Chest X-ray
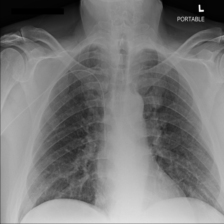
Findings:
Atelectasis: negative
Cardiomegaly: negative
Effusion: negative
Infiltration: negative
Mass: negative
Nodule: negative
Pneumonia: negative
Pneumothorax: negative
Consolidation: negative
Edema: negative
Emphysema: negative
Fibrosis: negative
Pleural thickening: negative
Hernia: negative